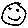
Label: smiley face